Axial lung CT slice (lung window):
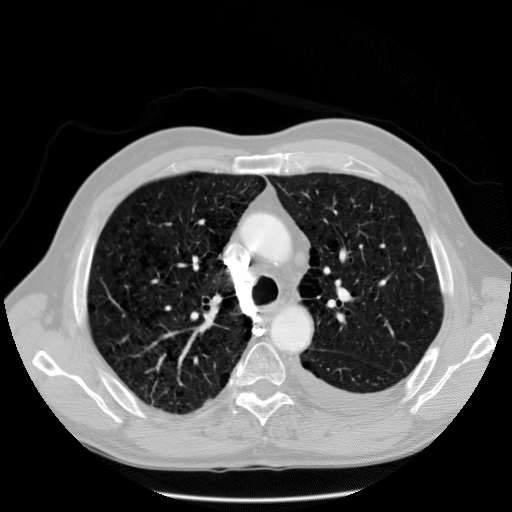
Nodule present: no